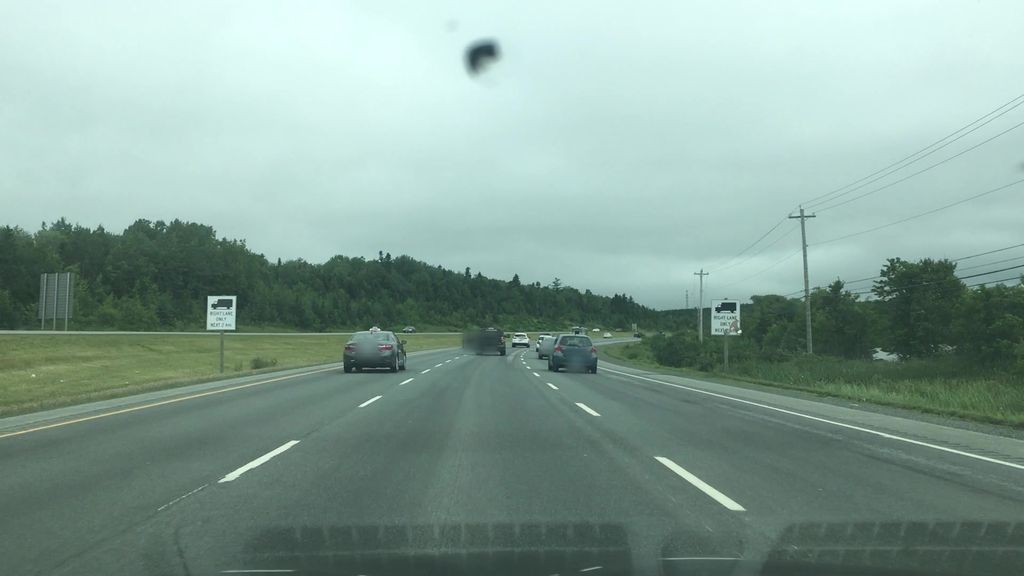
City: halifax